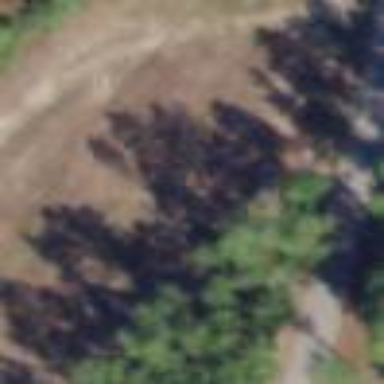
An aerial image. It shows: Forest with needle-leaved trees.